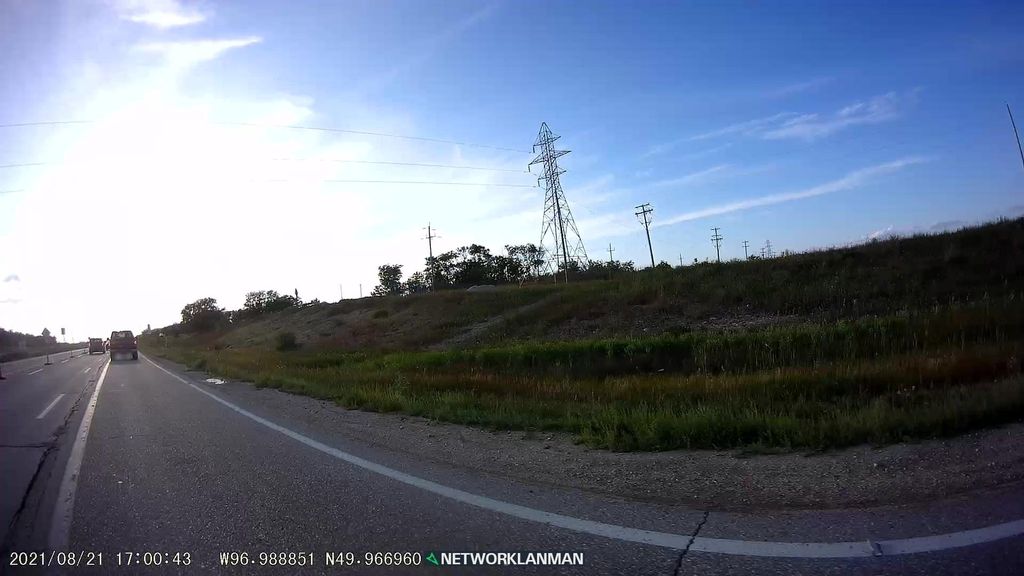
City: winnipeg